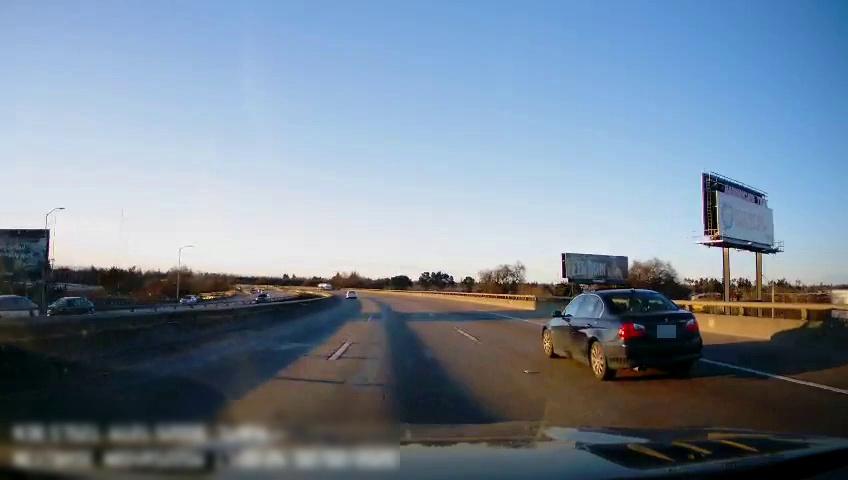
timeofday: Day
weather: Sunny
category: Drivable Space
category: Drivable Space
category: Vehicles | Car
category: Vehicles | Car
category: Vehicles | Truck
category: Vehicles | Car
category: Vehicles | Car
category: Vehicles | SUV
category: Vehicles | SUV
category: Lanes | Current Lane
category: Lanes | Current Lane
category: Lanes | Alternate Lane